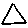
Label: triangle